Question: I have the following hierarchy in Hibernate:
'''
@Entity
@Table(name = "elements")
@Inheritance(strategy=InheritanceType.JOINED)
public abstract class Elements implements Serializable {
private static final long serialVersionUID = 1L;
@Id
@GeneratedValue(strategy = GenerationType.IDENTITY)
@Basic(optional = false)
@Column(name = "idelement")
private Integer idElement;
@ManyToMany(cascade = CascadeType.PERSIST, mappedBy = "elementsCollection")
private Collection<ElementsGroups> elementsGroupsCollection;
.
.
More attributes, constructor and getter/setter
.
.
}
@Entity
@Table(name = "valves")
@PrimaryKeyJoinColumn(name="idelement")
@XmlRootElement
public class Valves extends Elements {
@Basic(optional = false)
@Column(name = "position")
private int position;
@Basic(optional = false)
@Column(name = "status")
private boolean status;
.
.
More attributes, constructor and getter/setter
.
.
}
@Entity
@Table(name = "elementsgroups")
@XmlRootElement
public class ElementsGroups implements Serializable {
private static final long serialVersionUID = 1L;
@Id
@GeneratedValue(strategy = GenerationType.IDENTITY)
@Basic(optional = false)
@Column(name = "idgroup")
private Integer idGroup;
@Basic(optional = false)
@Column(name = "description")
private String description;
@ManyToMany(cascade = {CascadeType.PERSIST})
@JoinTable(name="joinelementsgroups", joinColumns={@JoinColumn(name="idgroup")}, inverseJoinColumns={@JoinColumn(name="idelement")})
private Collection<Elements> elementsCollection;
.
.
More attributes, constructor and getter/setter
.
.
}
'''
The idea is having an "Elements" superclass to wrap a bunch elements of the system which share some charecteristics and functionality. These elements can be grouped in several groups. This is the database structure:

When I persist an object of the 'Valve' subclass, and add it to one group, I can see the changes in the database. Something like this:
'''
SessionFactory sf = new Configuration().configure().buildSessionFactory();
Session s = sf.openSession();
Transaction tx = s.beginTransaction();
Valve v1 = new Valve();
Valve v2 = new Valve();
s.save(v1);
s.save(v2);
tx.commit();
tx = s.beginTransaction();
LinkedList<Elements> valves = new LinkedList<>();
valves.add(v1);
valves.add(v2);
ge.setElementsCollection(valves);
s.save(ge);
tx.commit();
//Database: OK
'''
And when I get the 'Valve' object, I can get the groups which the object belongs to, through its getter method. The problem appears when I try to get the 'ElementsGroups' object, where I can get all its attributes, but 'elementsCollection' is empty instead of containing the 'Valve' added before:
'''
tx = s.beginTransaction();
Valve v1 = (Valve)s.get(Valve.class, 3);
for(ElementsGroups g : v1.getElementsGroupsCollection())
System.out.println("Valve belongs to: " + g);
ElementsGroups ge = (ElementsGroups)s.get(ElementsGroups.class, 1);
System.out.println("Group number of elements: " + ge.getElementsCollection().size());
tx.commit();
'''
Output:
'''
Valve belongs to: model.ElementsGroups[ idgroup=1 ]
Group number of elements: 0
'''
I have similar relationships already implemented which don't show this problem, so I'm guessing the problem probably has to be related with the hierarchy of the classes, but I'm new to Hibernate and don't know if I'm missing something.
ps: Note that I droped several parts of the code to facilitate its reading, but I can add if necessary
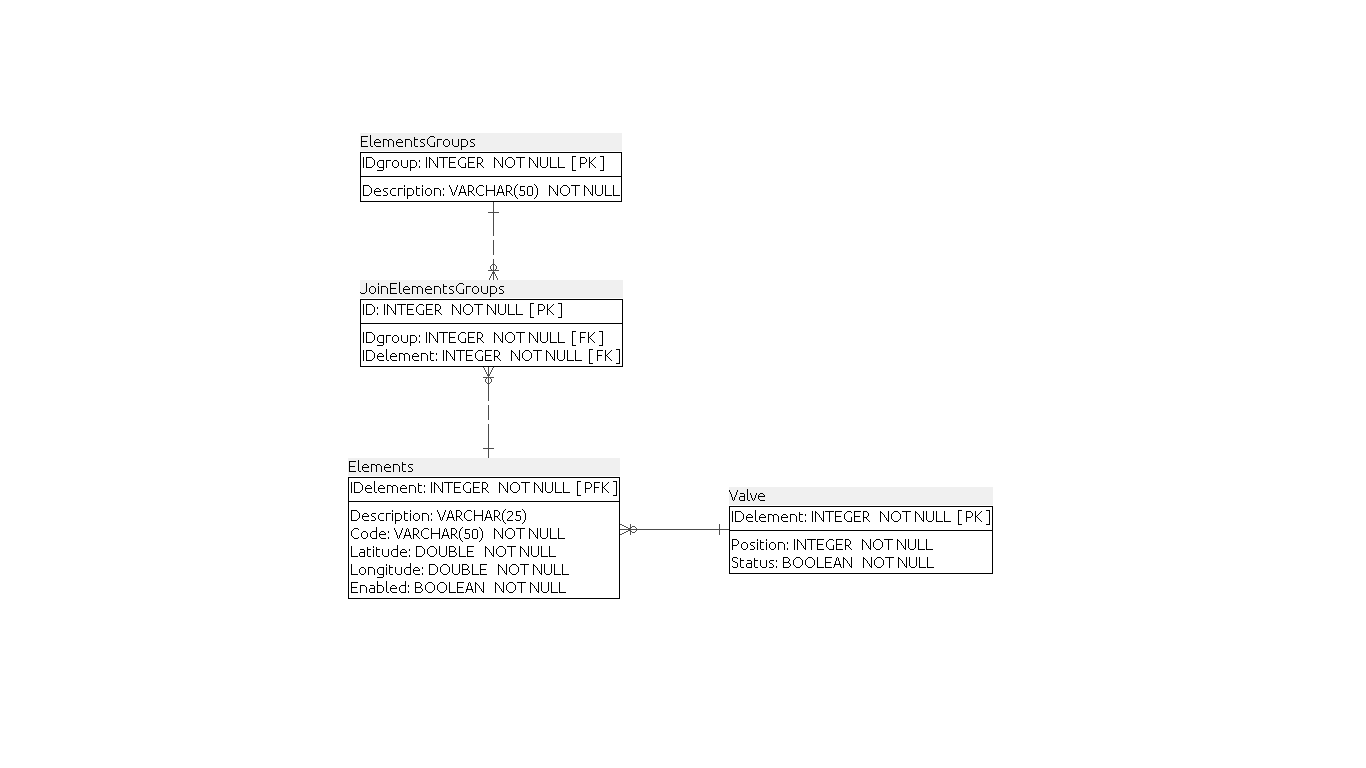
Answer: I think you forgot to populate the Valve entities with the ElementGroups entity so that both sides have the references to each other:
'''
tx = s.beginTransaction();
LinkedList<Elements> valves = new LinkedList<>();
Valve managedV1 = s.merge(v1);
Valve managedV2 = s.merge(v2);
valves.add(managedV1);
valves.add(managedV2);
managedV1.getElementsGroupsCollection().add(ge);
managedV2.getElementsGroupsCollection().add(ge);
ge.setElementsCollection(valves);
s.save(ge);
tx.commit();
'''
Also i think you should merge the Valves first in the second transaction.